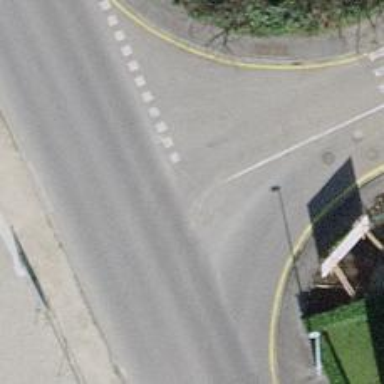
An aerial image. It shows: Road with "give way" sign.